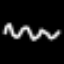
Label: squiggle